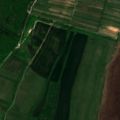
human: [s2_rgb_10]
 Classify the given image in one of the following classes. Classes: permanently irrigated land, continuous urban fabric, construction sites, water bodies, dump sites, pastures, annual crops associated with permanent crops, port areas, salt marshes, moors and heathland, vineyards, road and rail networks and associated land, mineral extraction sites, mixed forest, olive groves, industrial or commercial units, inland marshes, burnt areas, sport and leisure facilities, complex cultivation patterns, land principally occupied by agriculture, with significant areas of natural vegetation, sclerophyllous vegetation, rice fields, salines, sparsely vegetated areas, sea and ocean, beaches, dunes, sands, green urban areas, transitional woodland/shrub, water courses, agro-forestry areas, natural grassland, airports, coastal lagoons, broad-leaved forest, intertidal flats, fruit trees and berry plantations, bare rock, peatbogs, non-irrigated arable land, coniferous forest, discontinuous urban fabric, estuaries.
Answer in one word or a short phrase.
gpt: non-irrigated arable land, vineyards, pastures, broad-leaved forest, inland marshes